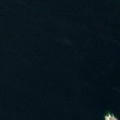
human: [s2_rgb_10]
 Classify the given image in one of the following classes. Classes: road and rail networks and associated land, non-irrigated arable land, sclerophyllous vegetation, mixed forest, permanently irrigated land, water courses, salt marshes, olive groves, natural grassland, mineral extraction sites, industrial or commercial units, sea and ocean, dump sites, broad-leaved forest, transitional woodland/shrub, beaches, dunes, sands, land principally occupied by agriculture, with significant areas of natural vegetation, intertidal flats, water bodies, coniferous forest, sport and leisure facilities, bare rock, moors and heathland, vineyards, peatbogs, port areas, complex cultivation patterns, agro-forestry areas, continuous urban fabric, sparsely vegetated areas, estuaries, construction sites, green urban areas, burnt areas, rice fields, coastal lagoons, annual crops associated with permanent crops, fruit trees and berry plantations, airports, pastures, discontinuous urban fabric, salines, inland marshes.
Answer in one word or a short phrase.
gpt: sea and ocean